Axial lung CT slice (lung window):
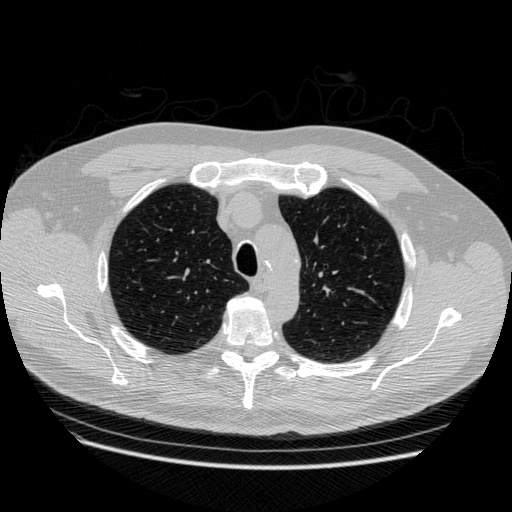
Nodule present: no